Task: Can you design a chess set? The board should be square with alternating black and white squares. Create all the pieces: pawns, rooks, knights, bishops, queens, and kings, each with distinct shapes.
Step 466:
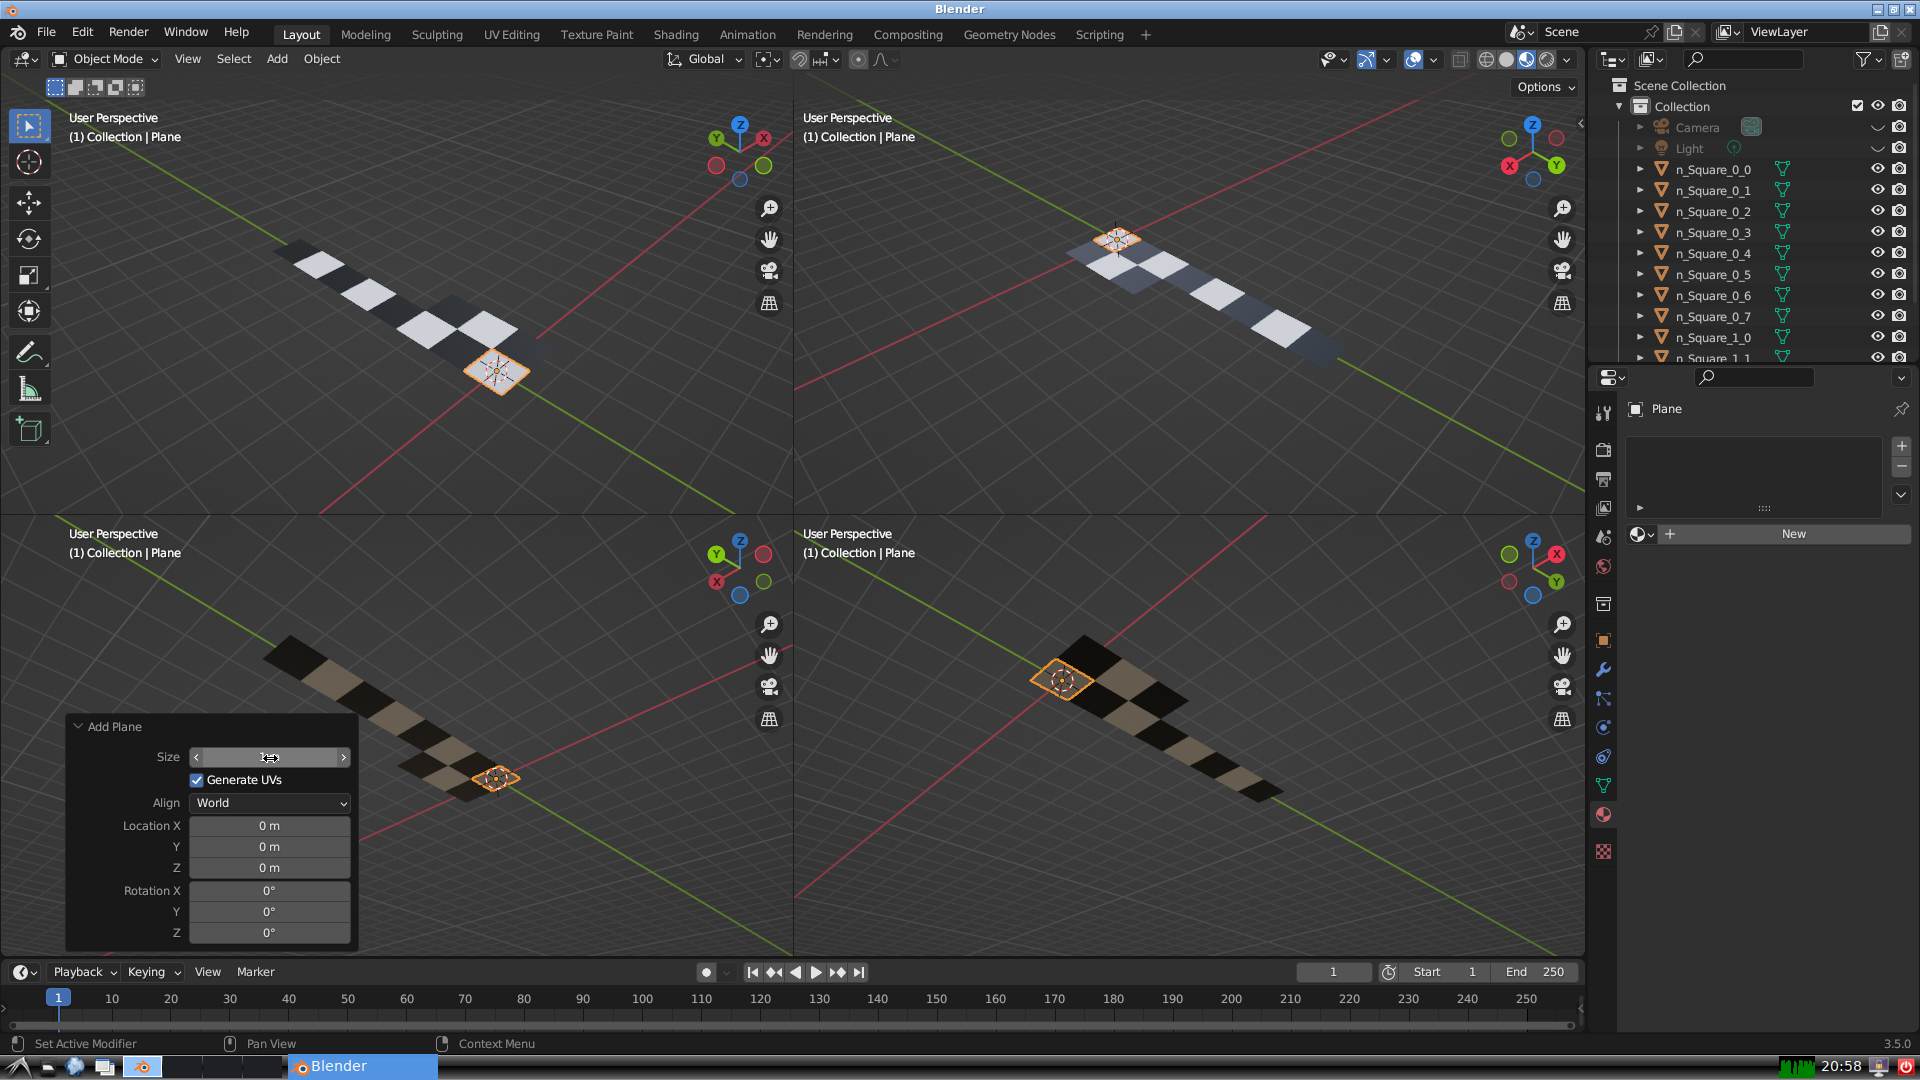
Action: click: no